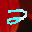
Label: 2